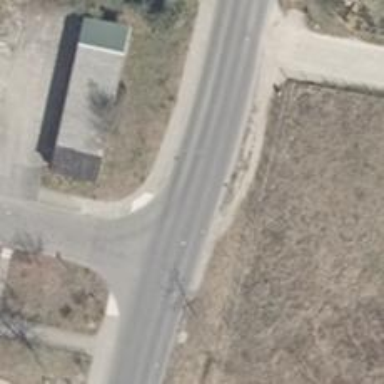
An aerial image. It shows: Residential road with asphalt surface and sidewalk on the left side.